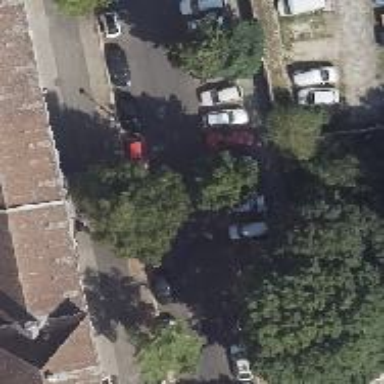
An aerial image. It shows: Parking lane designated for parking.